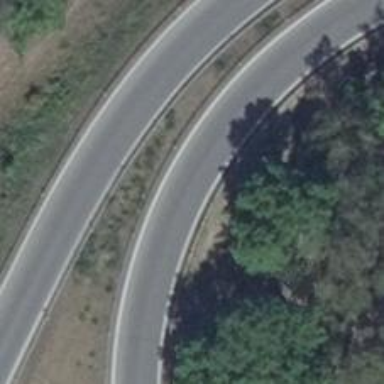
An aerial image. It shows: Asphalt motorway link.